Question: I need to show all data in 'TextView', it must occupy all the available space horizontally and contain all the data vertically(it is necessary for different screen sizes or device orientation).
But it does not take the necessary vertical area:

Is it a bug or have a way to solve my problem? While I just use 'LinearLayout', there is no such problem.
My XML:
'''
<?xml version="1.0" encoding="utf-8"?>
<android.support.constraint.ConstraintLayout xmlns:android="http://schemas.android.com/apk/res/android"
xmlns:app="http://schemas.android.com/apk/res-auto"
xmlns:tools="http://schemas.android.com/tools"
android:layout_width="match_parent"
android:layout_height="match_parent"
tools:context="com.example.u_m0uk4.fortest.MainActivity">
<TextView
android:id="@+id/textView"
android:layout_width="0dp"
android:layout_height="wrap_content"
android:layout_marginEnd="16dp"
android:layout_marginLeft="132dp"
android:layout_marginRight="16dp"
android:layout_marginStart="132dp"
android:layout_marginTop="16dp"
android:text="Android ("Android"[kom. 1]) -- operatsionnaia sistema dlia smartfonov, internet-planshetov, elektronnykh knig, tsifrovykh proigryvatelei, naruchnykh chasov, igrovykh pristavok, netbukov, smartbukov, ochkov Google[2], televizorov[3] i drugikh ustroistv. V budushchem planiruetsia podderzhka avtomobilei[4] i bytovykh robotov. osledstvii Google initsiirovala sozdanie al'iansa Open Handset Alliance (OHA), kotoryi seichas zanimaetsia podderzhkoi i dal'neishim razvitiem platformy. Android pozvoliaet sozdavat' Java-prilozheniia, upravliaiushchie ustroistvom cherez razrabotannye Google biblioteki. Android Native Development Kit pozvoliaet portirovat' biblioteki i komponenty prilozhenii, napisannye na Si i drugikh iazykakh.12345678912345678901234567890-<PHONE>"
app:layout_constraintLeft_toLeftOf="parent"
app:layout_constraintRight_toRightOf="parent"
app:layout_constraintTop_toTopOf="parent"
app:layout_constraintBottom_toBottomOf="parent"
android:layout_marginBottom="16dp" />
</android.support.constraint.ConstraintLayout>
'''
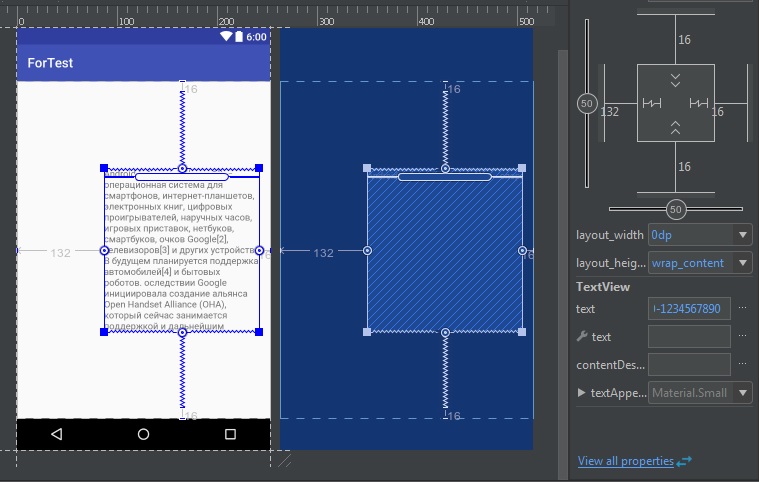
Answer: Fixed in 9 version. Now it works as i need.